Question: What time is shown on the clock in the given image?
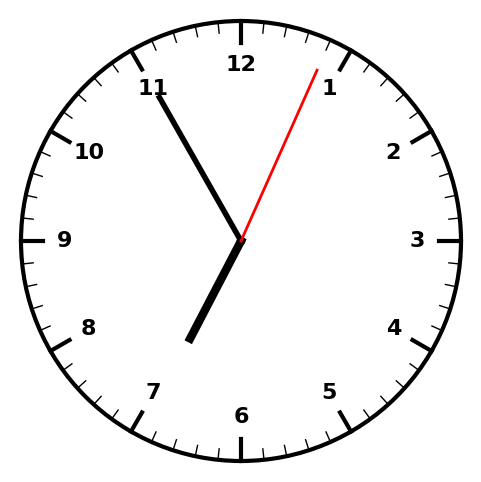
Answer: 06:55:04